Platform: macOS
Application: Arc Browser
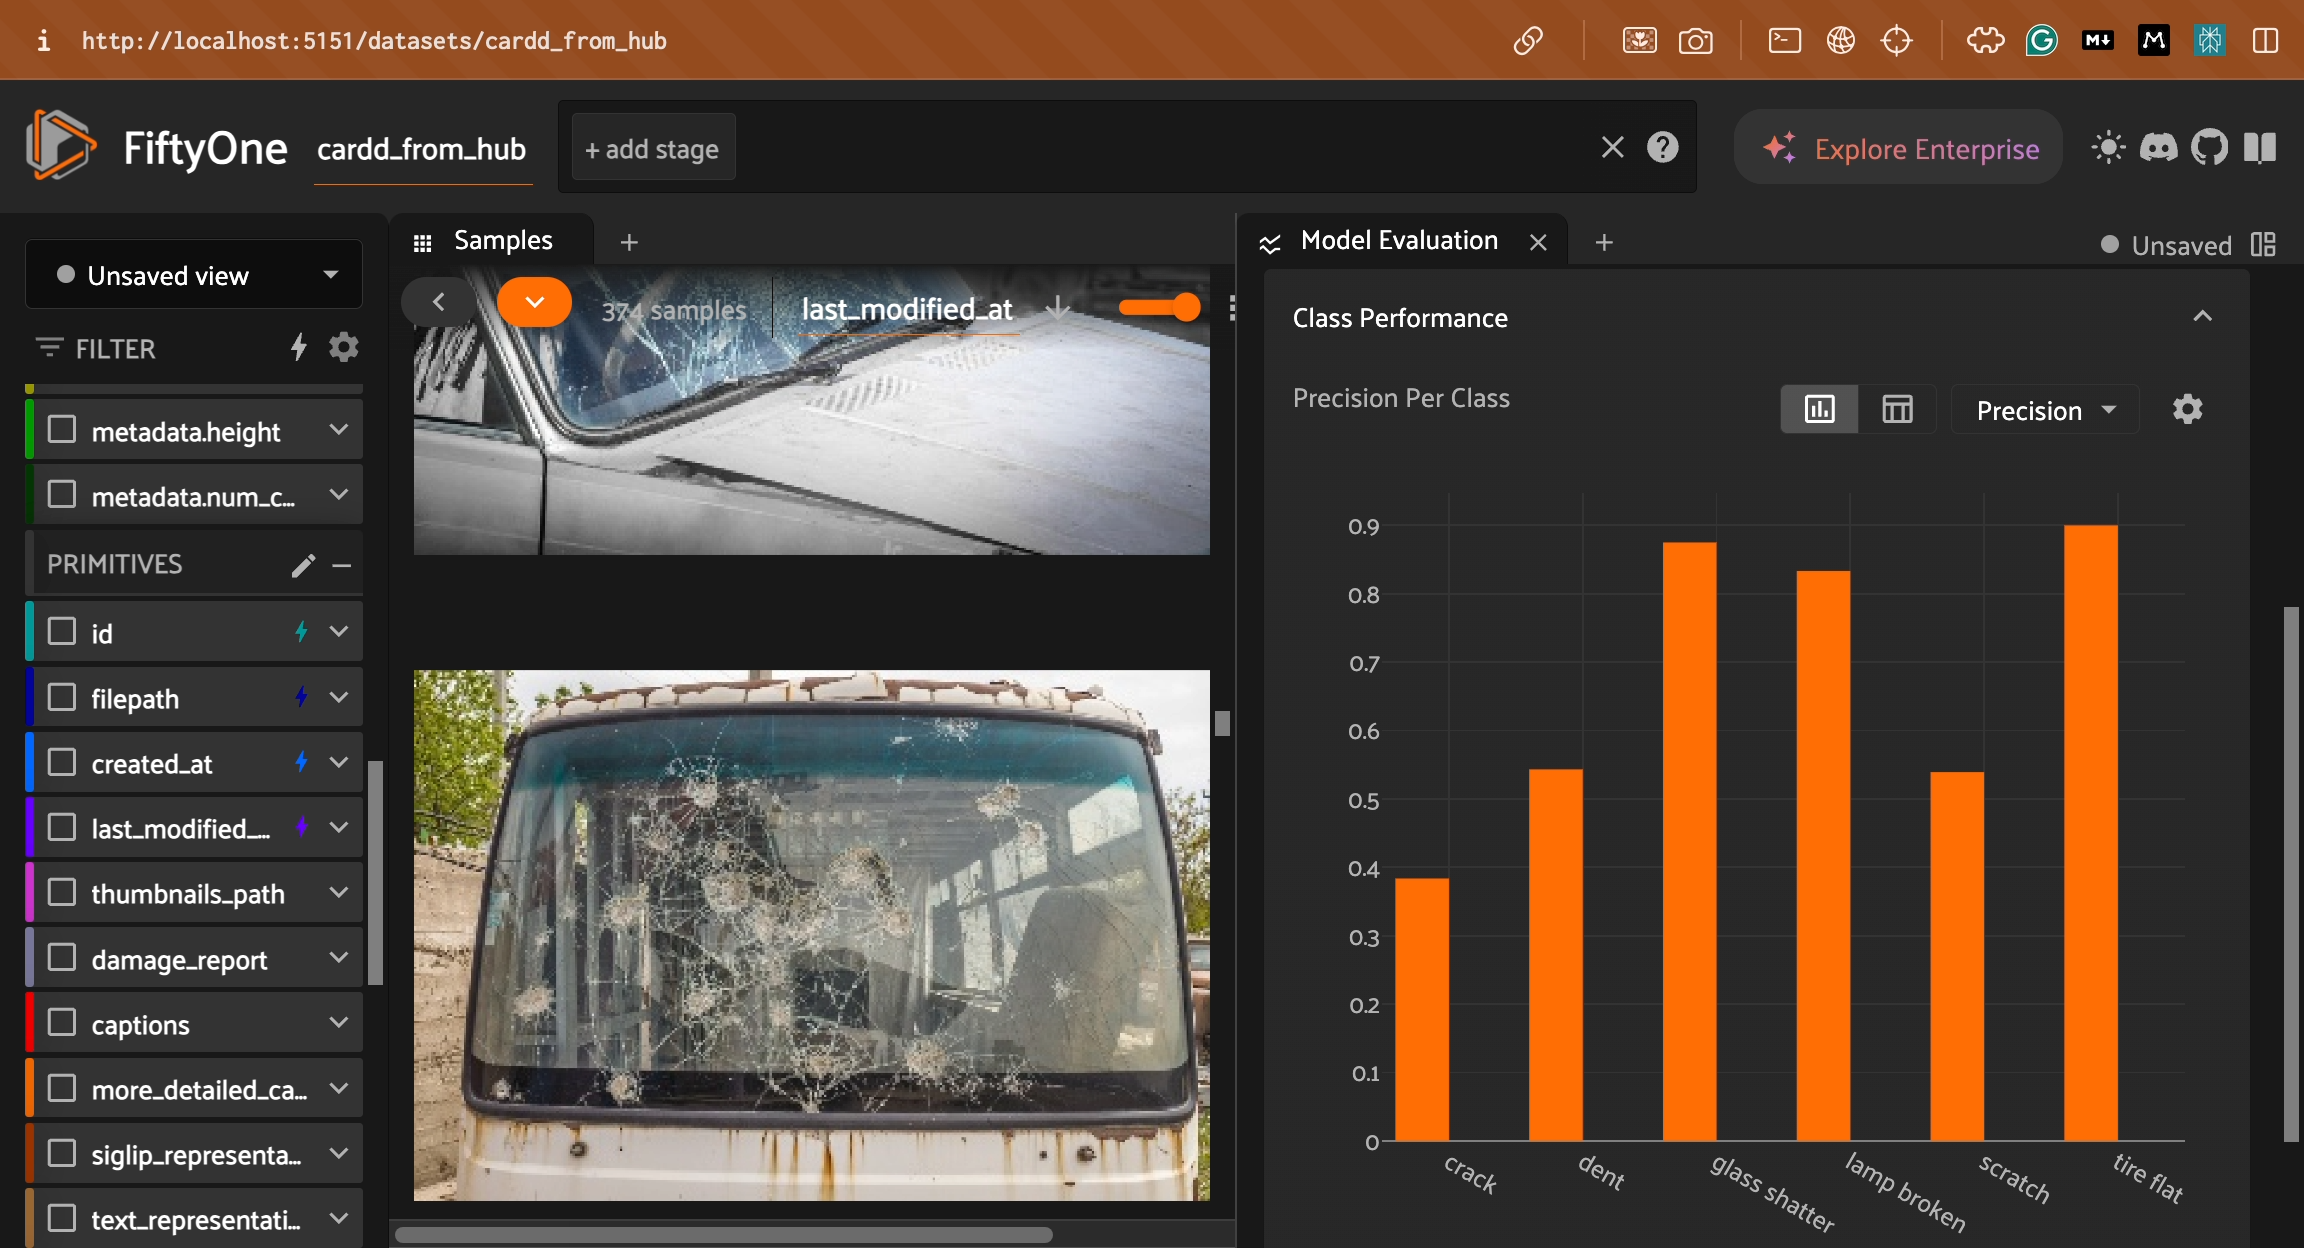
task_description: Open the model performance metric menu in the per class model performance card
action_type: click
element_info: Menu Item
steps_since_start: 1